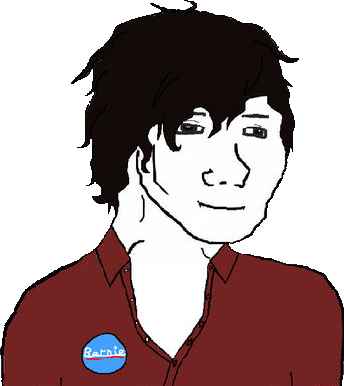
Label: 5_Doomer